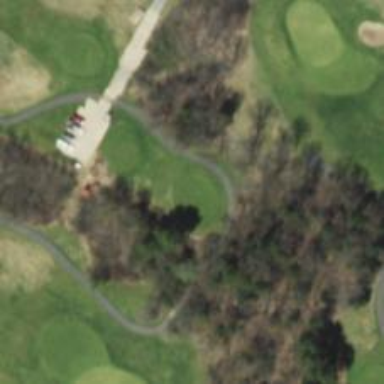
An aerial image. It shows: Grassy area designated as golf tee.